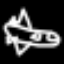
Label: airplane